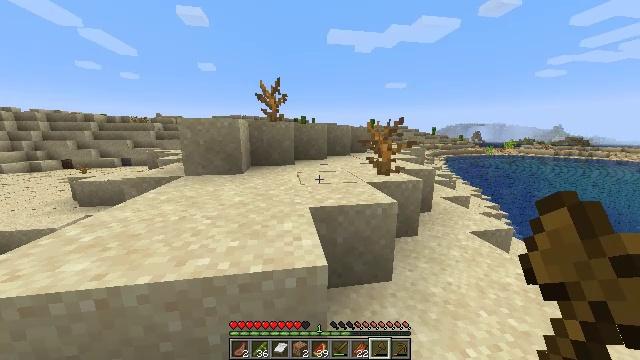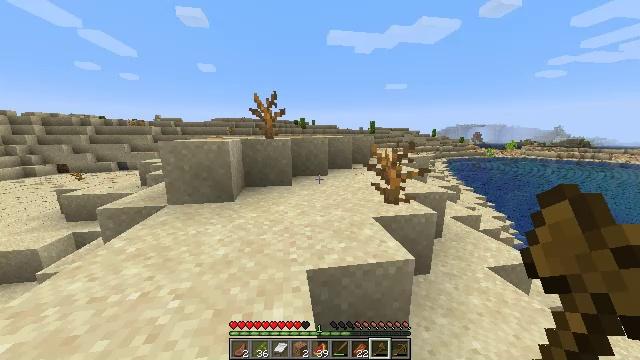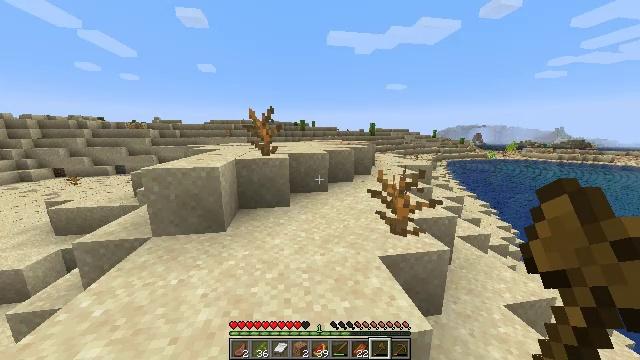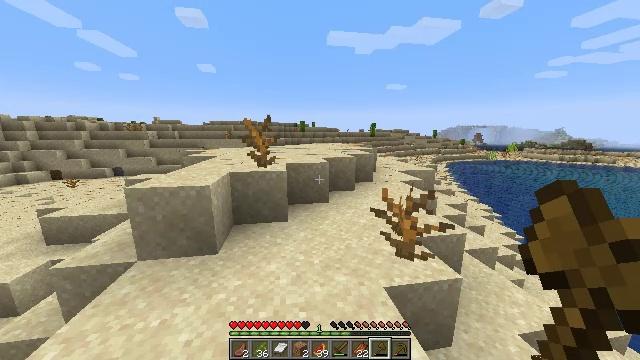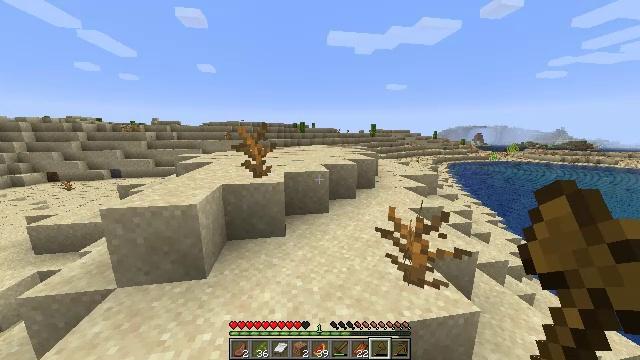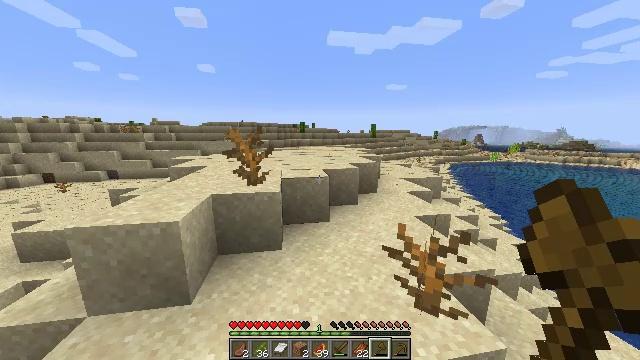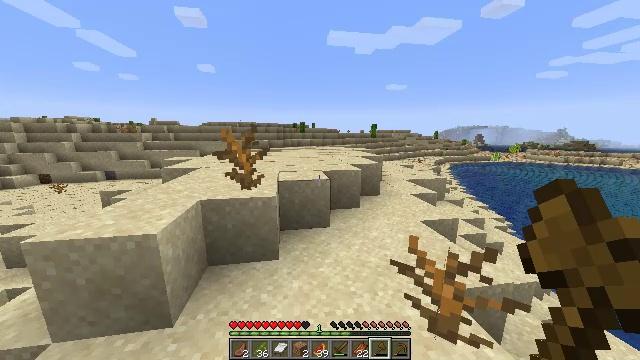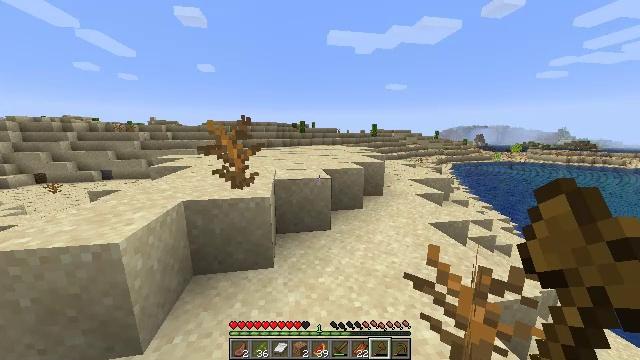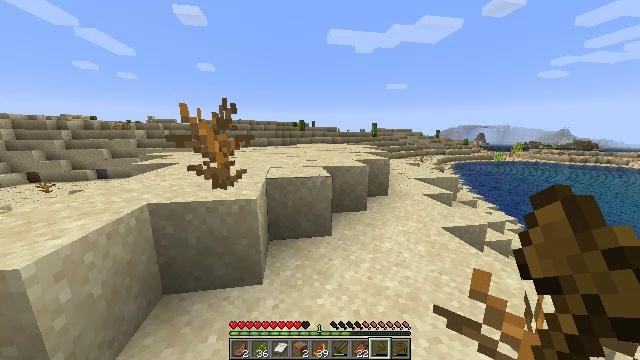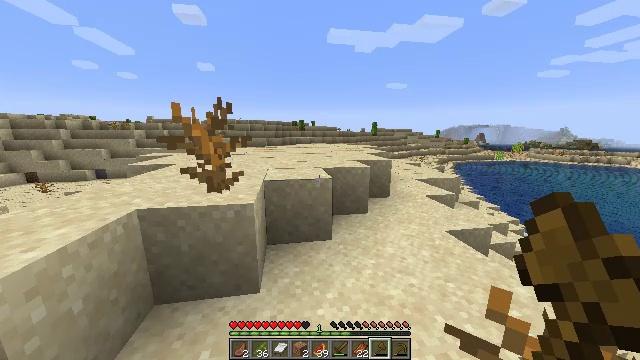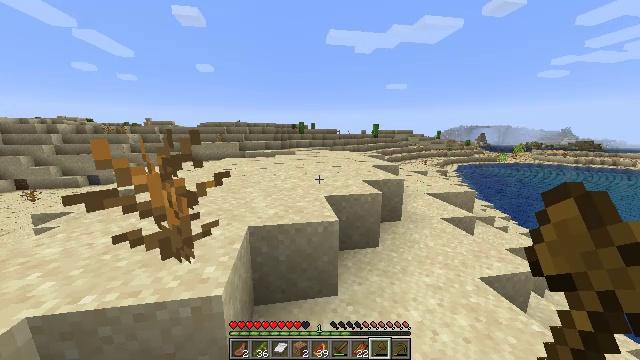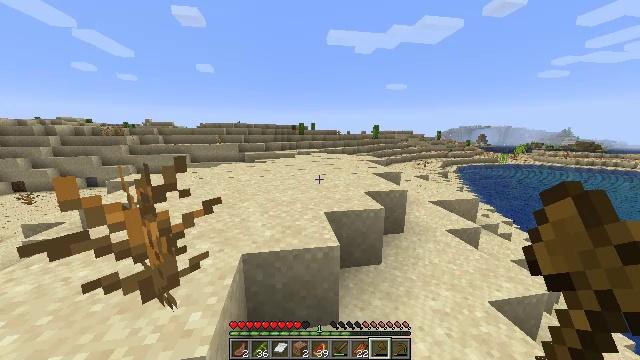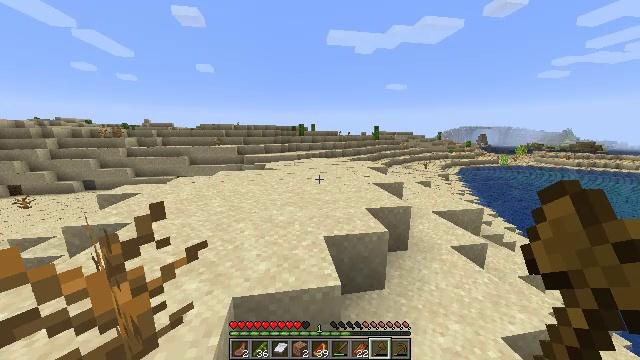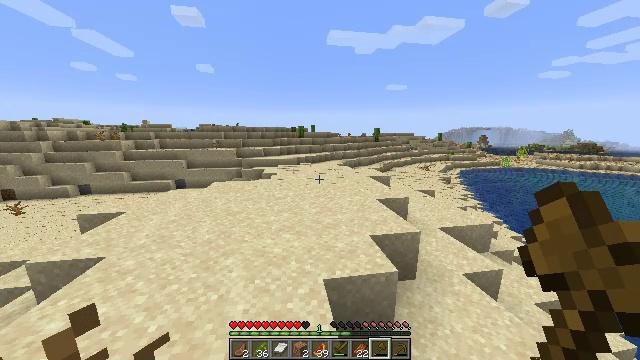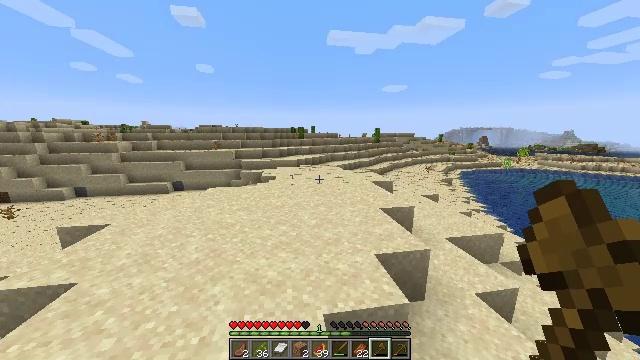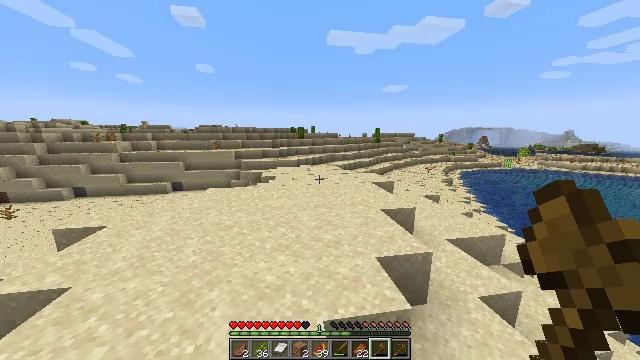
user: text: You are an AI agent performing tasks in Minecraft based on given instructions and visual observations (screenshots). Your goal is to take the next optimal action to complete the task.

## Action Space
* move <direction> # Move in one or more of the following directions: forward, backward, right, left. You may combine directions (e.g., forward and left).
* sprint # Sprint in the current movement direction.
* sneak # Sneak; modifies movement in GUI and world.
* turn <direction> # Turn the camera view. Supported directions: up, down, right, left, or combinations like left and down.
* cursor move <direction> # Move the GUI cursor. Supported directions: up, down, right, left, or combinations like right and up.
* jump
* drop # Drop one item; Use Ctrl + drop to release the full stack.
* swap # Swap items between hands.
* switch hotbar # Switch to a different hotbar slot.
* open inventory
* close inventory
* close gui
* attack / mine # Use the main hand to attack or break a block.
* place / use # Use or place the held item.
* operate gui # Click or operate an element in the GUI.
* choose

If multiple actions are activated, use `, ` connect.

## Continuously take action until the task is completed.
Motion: motion action
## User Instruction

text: Harvest the cactus plant.
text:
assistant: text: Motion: move forward, sprint, jump
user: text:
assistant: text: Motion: move forward, sprint, jump
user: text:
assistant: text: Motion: move forward, sprint, jump
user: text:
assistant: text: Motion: move forward, jump
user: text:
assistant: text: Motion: move forward, jump
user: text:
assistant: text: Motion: move forward, jump
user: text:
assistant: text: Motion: move forward, jump
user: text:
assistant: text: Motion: move forward, sprint, jump
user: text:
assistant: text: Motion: move forward, sprint, jump
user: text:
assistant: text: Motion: move forward, sprint, jump
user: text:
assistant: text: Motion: move forward, sprint, jump
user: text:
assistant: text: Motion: move forward, jump
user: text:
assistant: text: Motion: move forward, jump
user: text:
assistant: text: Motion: move forward, jump
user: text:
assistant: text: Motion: move forward, jump
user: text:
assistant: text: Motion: move forward, jump
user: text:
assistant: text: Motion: move forward, jump
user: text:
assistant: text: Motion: move forward, jump
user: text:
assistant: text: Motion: move forward, sprint, jump
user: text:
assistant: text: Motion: move forward, sprint, jump
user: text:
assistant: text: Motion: move forward, sprint, jump
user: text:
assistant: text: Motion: move forward, sprint, jump
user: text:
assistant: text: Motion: move forward, jump
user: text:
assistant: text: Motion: move forward, turn right, jump
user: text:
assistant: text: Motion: move forward, turn right, jump
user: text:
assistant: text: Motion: move forward, turn right, jump
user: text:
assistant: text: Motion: move forward, turn right, jump
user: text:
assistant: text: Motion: move forward, turn right, jump
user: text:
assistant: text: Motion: move forward, turn right, jump
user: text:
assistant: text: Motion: move forward, jump